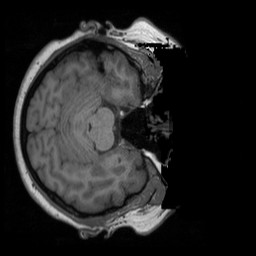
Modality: T1w
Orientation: axial
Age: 43
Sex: female
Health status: ill
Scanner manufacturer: siemens
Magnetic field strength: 3 T
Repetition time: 1.9 s
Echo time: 0.00247 s